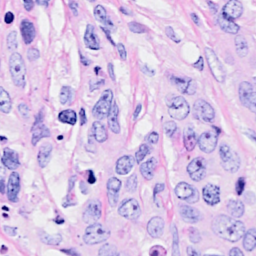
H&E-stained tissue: Breast